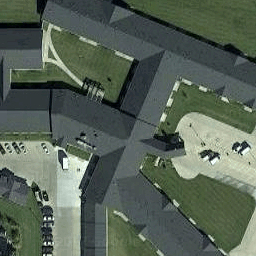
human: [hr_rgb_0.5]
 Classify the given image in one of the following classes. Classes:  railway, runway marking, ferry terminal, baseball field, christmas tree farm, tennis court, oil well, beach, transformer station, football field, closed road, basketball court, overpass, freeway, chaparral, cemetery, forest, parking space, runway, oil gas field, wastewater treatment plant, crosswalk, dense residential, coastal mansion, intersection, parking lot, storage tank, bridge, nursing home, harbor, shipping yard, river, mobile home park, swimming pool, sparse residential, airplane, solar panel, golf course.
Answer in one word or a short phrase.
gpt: nursing home